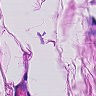
Metastatic tissue present: no